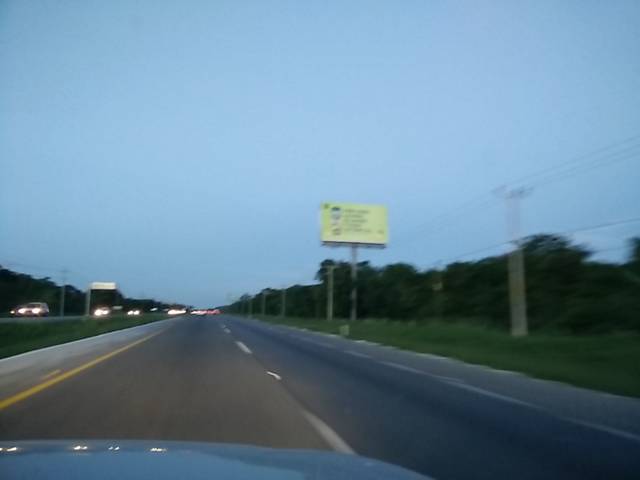
Region: Mexico
Coordinates: 20.827, -86.918